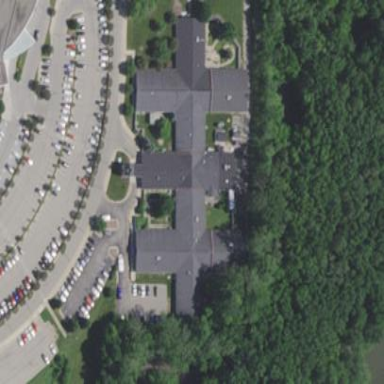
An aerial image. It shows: Office building that houses clinic providing healthcare services.